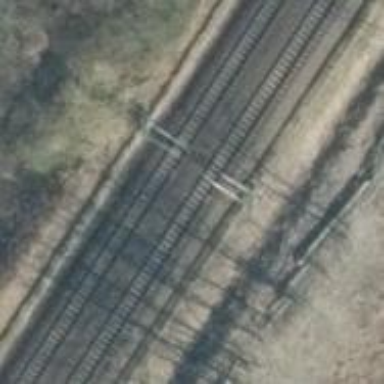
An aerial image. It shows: Milestone along the railway with catenary mast.